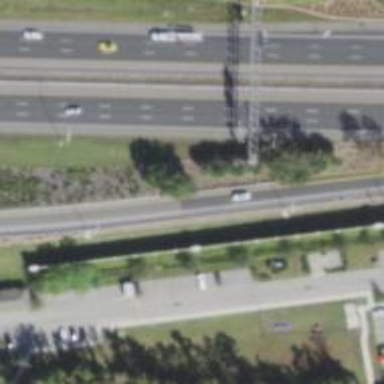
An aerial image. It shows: Diamond junction with asphalt motorway link.